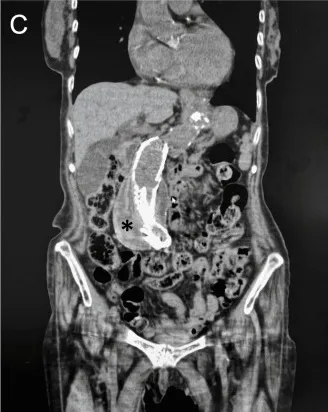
Computed tomography. . CT coronal section image. . Abdominal aortic aneurysm after stent graft insertion, 60 mm diameter aneurysmal sac (asterisk).
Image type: radiology (ct)